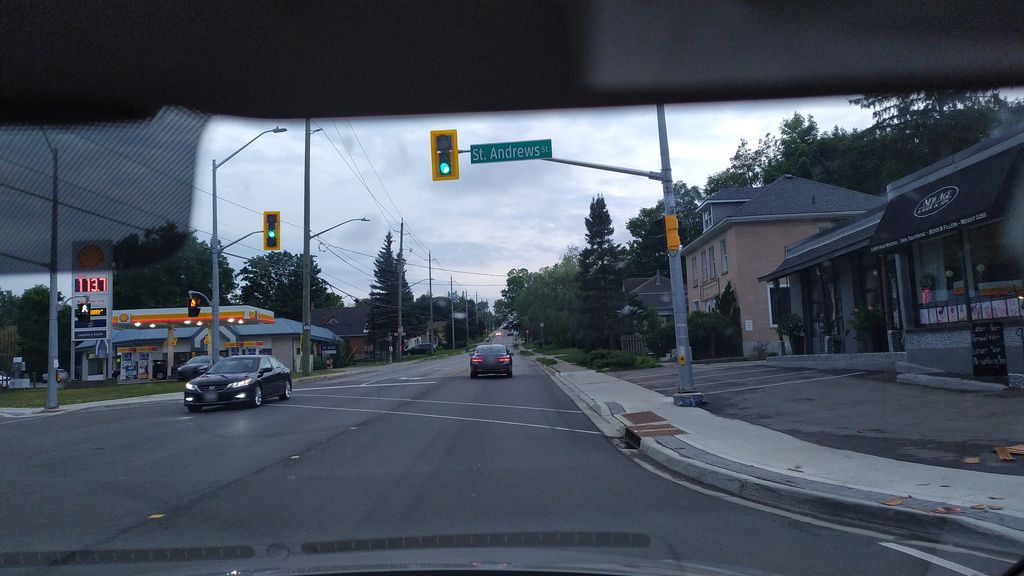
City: kitchener-waterloo